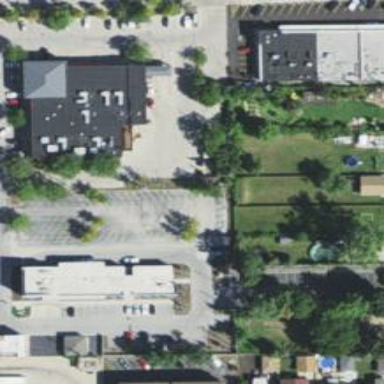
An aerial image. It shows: Retail area.